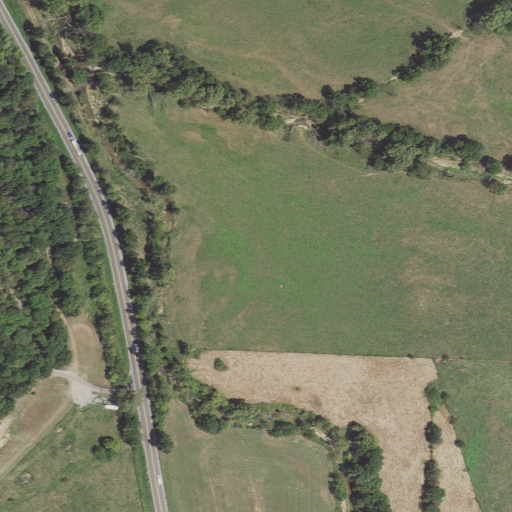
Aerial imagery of valley in Arkansas named Rocky Dell Hollow containing pasture, deciduous forest, open development, low intensity development, and mixed forest